Question: I have a zend framework layout like this:
'''
...
<div id="div1"></div>
<?php echo $this->layout()->content; ?>
...
'''
The problem is a space between 'div1' and 'content' about 15px.
How can i remove it?
I use inspect element in chrome, there is a " " (spaces between double quotations) above content that i don't add it.
Please see below picture, I don't add the selected area.

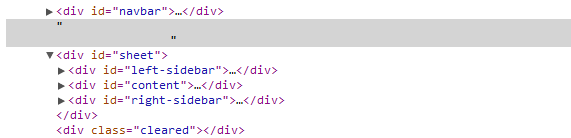
Answer: My content page's encoding was 'UTF 8 with BOM'.
This encoding add a character in the begin of file, and that character cause to those spaces.
I use encoding 'UTF 8 witout BOM'.